Question: I am not sure about what is going on with these two variables. "milliV" is a double, "param1a" is a double, being param1a= 65, I should get out 1.588. The result I get instead is . How is that possible?
'''
double milliV=0.0;
milliV= (5/1023*param1a/200*1000);
'''

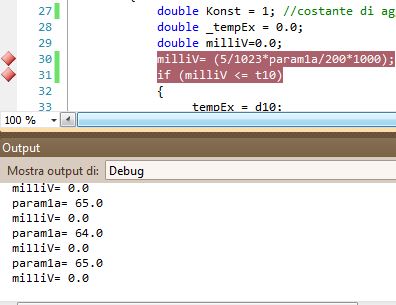
Answer: Because '5/1023' that's an integer division so the result is integer too. Try with this
'''
milliV= (5.0/1023*param1a/200.0*1000);
'''
As long as one of the elements of the operation is 'double', the result will be 'double' too